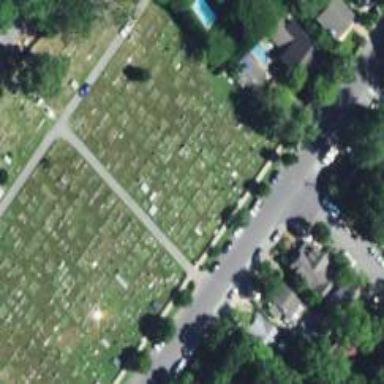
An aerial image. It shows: Cemetery.